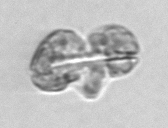
Label: Karenia